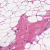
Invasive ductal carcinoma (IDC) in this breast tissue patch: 0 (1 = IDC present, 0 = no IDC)